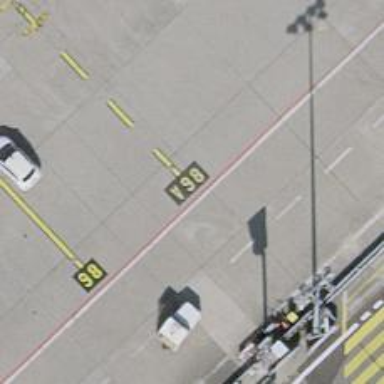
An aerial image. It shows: Airport parking position.